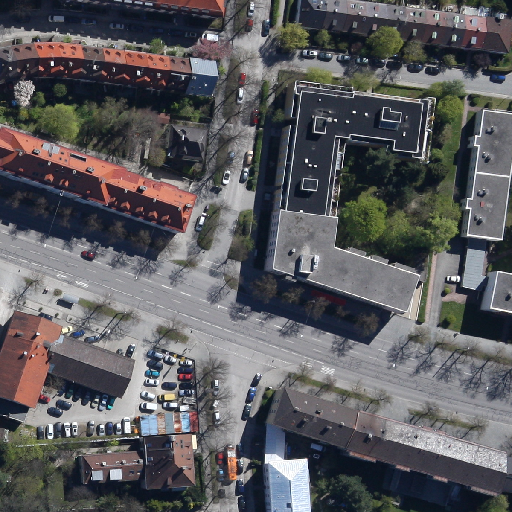
Referring expression: road marking